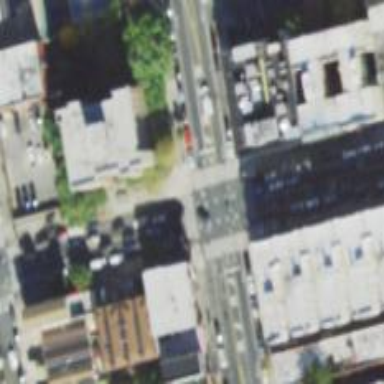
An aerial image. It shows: Footway with asphalt surface and zebra crossing.